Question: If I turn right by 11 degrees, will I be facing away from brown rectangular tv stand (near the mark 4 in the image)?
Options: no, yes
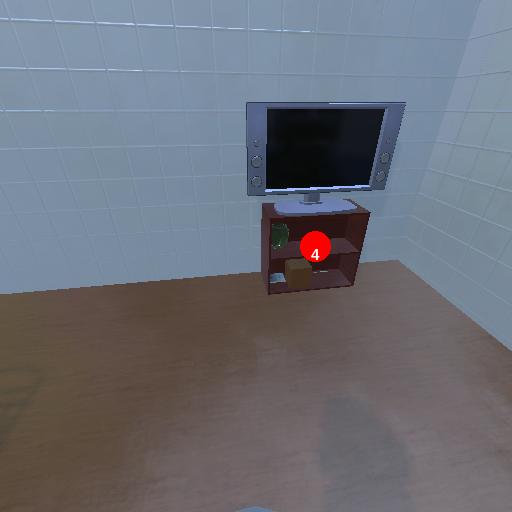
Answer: no